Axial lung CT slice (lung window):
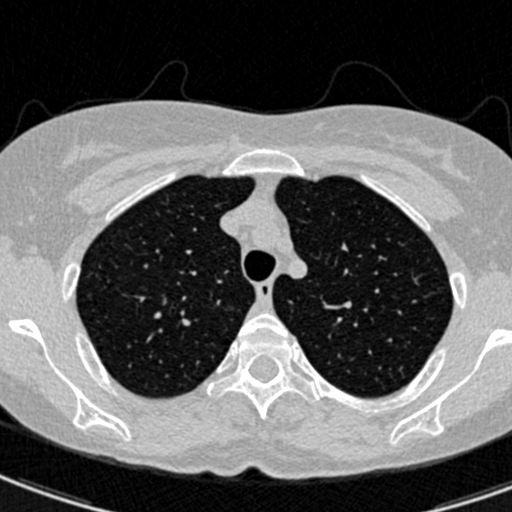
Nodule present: no